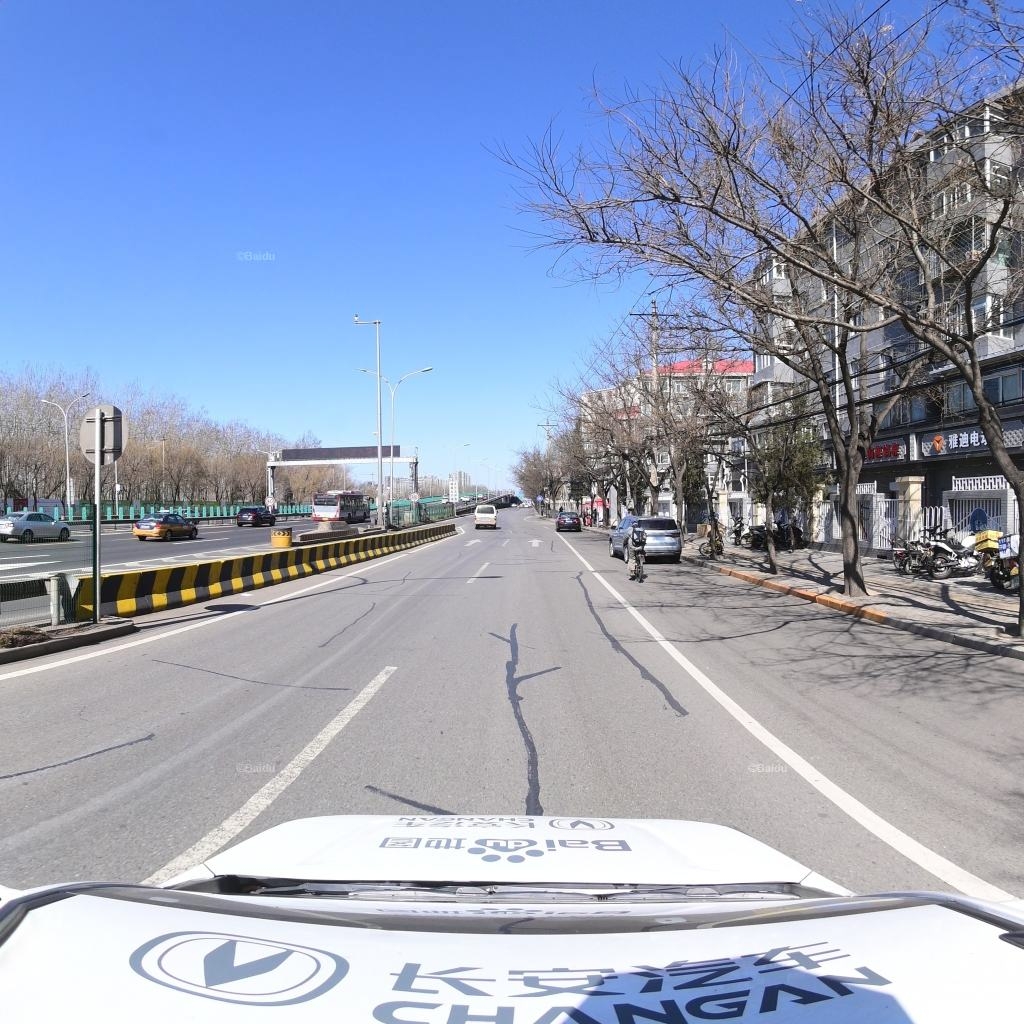
Region: Chaoyang
Road damage annotations: transverse patch, longitudinal patch, longitudinal patch, transverse patch, longitudinal patch, longitudinal patch, longitudinal patch